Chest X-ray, PA view. Patient: 67 years old, sex M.
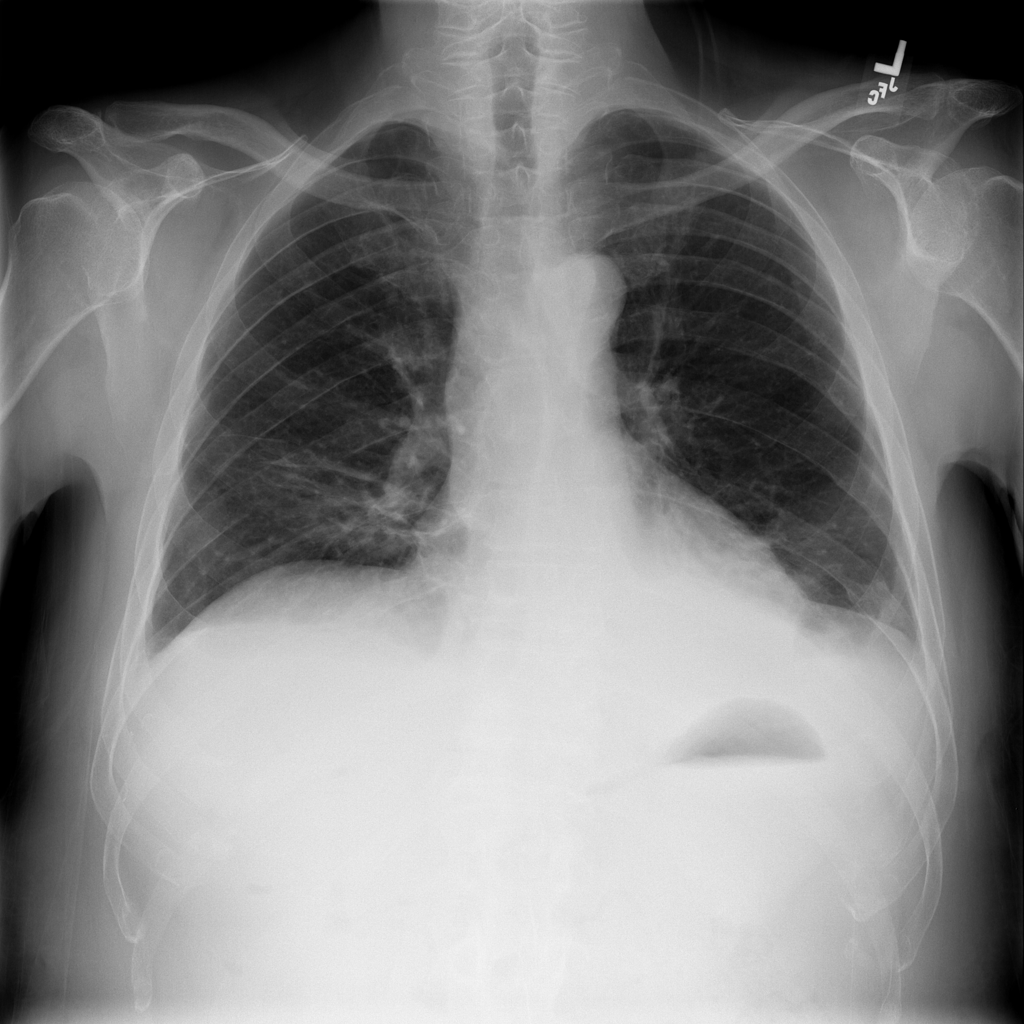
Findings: Atelectasis, Effusion, Infiltration